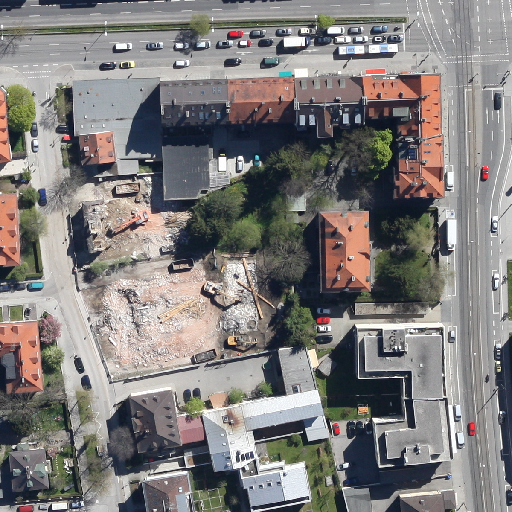
Referring expression: heavy-duty vehicle driving on the road